Question: I have a UISlider that I wan't to have a custom look for. I used the 'setMaximumTrackImage:' method, but I have a bezel on the edge of my slider that I dont want the slider to be able to occupy. I tried setting the maximumValueImage, but that creates a gap between the slider and the cap like so:

How can I create a slider that has the end cap like above, but keep the slider from being able to slide over it?
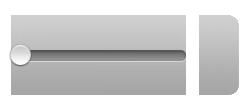
Answer: Add the background as a separate container view with greater width that the UISlider. Eemove your maximumTrackImage.